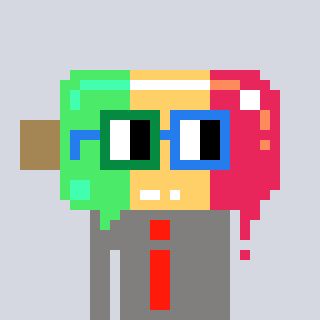
a pixel art character with square green and blue glasses, a icepop-shaped head and a bluegrey-colored body on a cool background